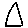
Label: triangle